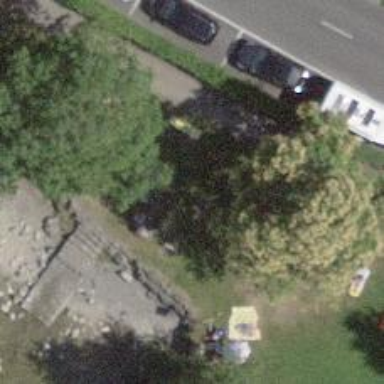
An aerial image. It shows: Bench for seating.